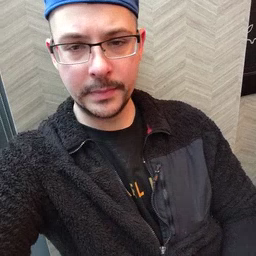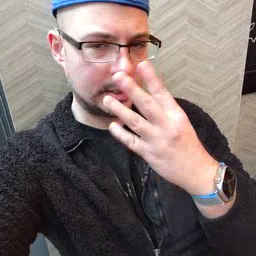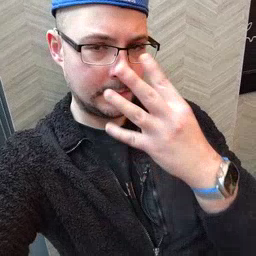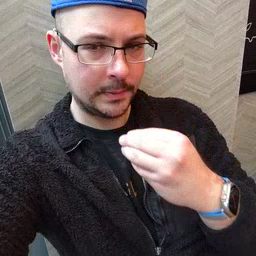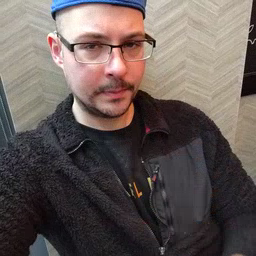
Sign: sleepy